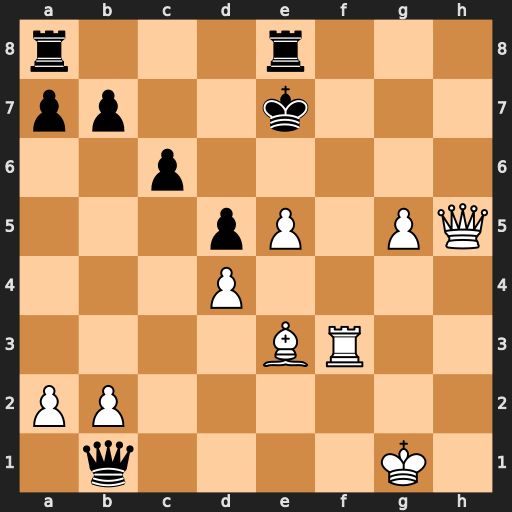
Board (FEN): r3r3/pp2k3/2p5/3pP1PQ/3P4/4BR2/PP6/1q4K1
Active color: w
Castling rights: -
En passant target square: -
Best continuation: Rf1 Qe4 Rf7+ Ke6 Rf6+ Kd7 Qf7+ Re7 Rd6+ Kc7 Qxe7+